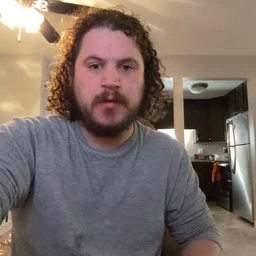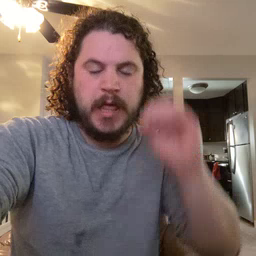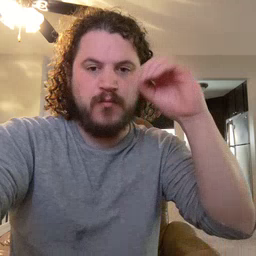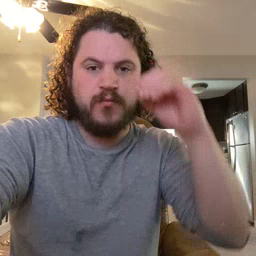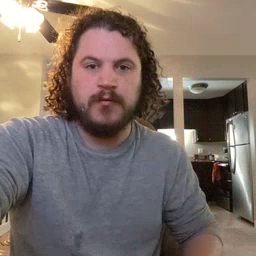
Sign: owl